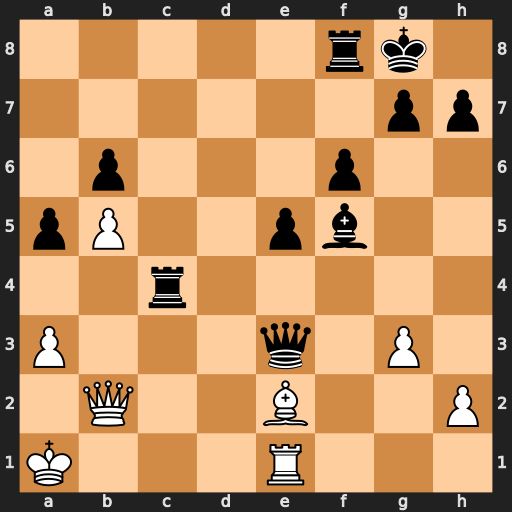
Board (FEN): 5rk1/6pp/1p3p2/pP2pb2/2r5/P3q1P1/1Q2B2P/K3R3
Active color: w
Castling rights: -
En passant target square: -
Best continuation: Bxc4+ Kh8 Rxe3